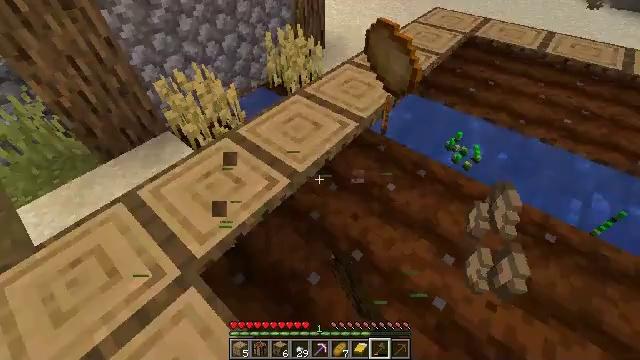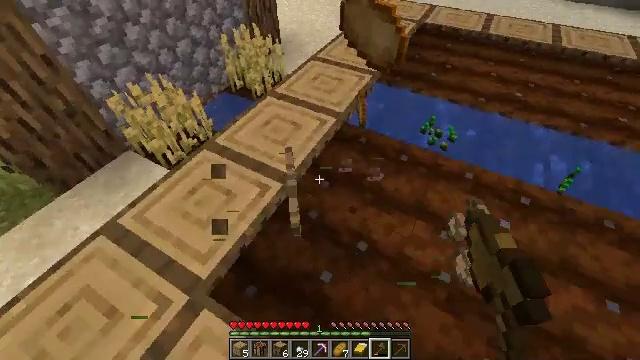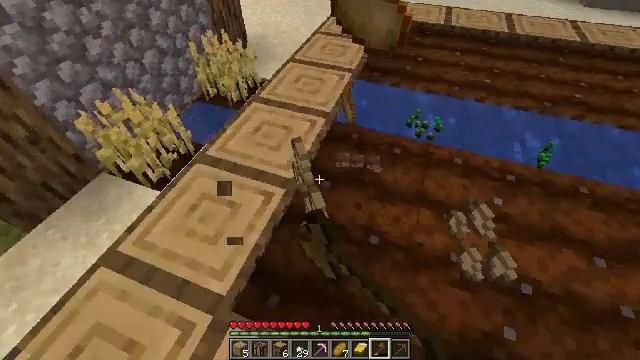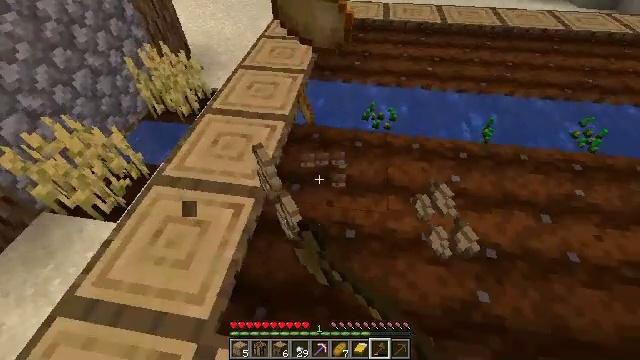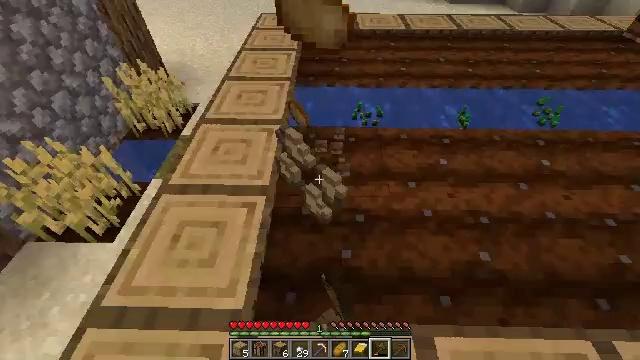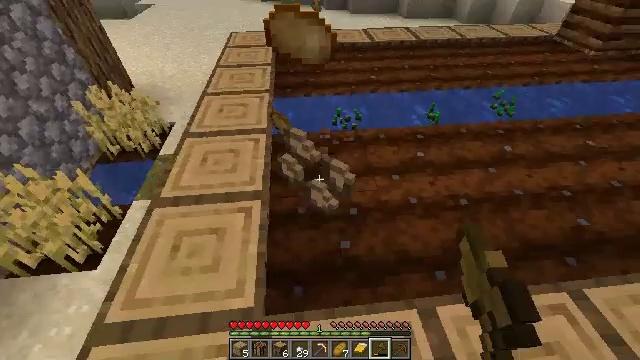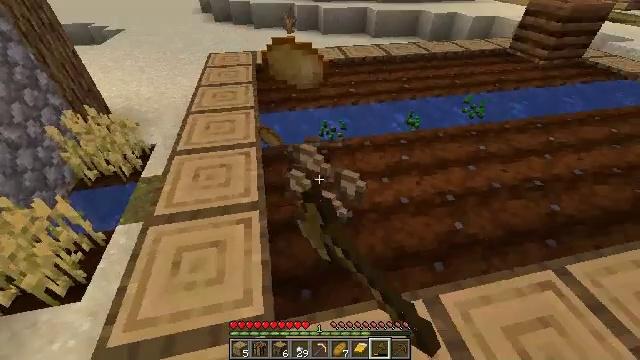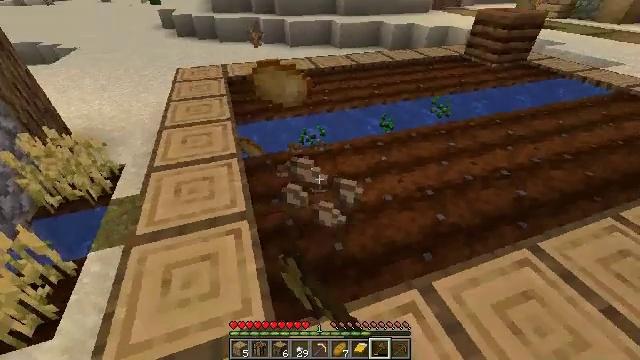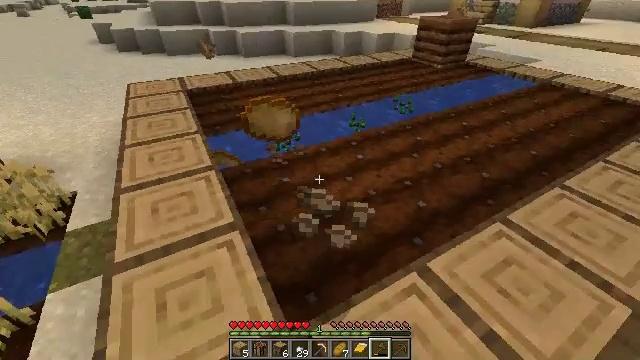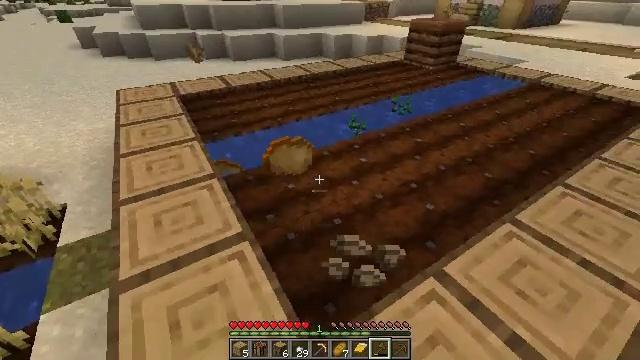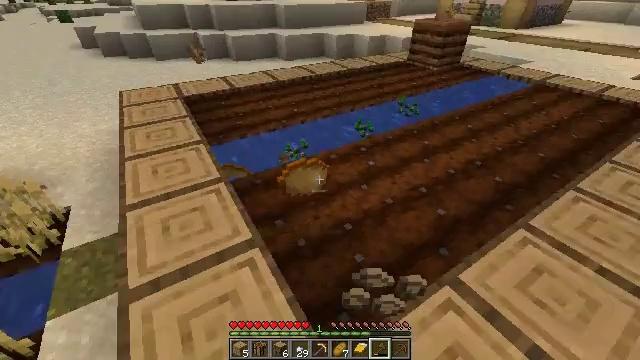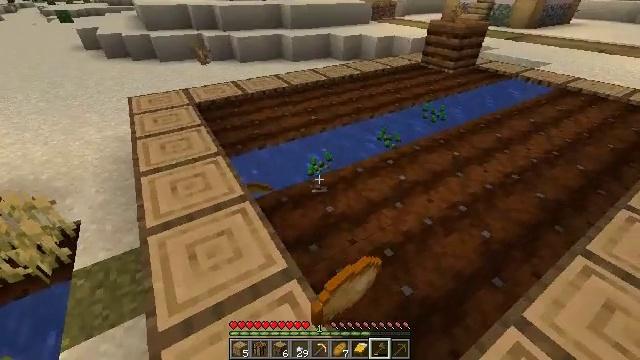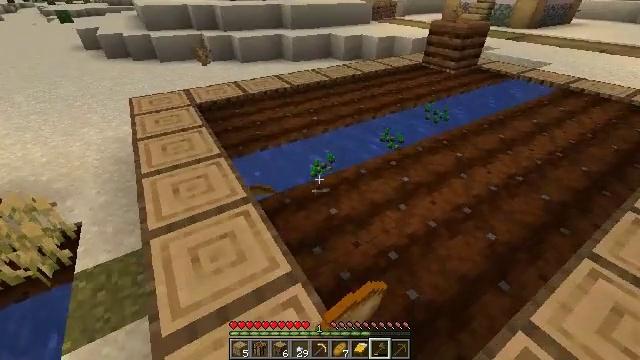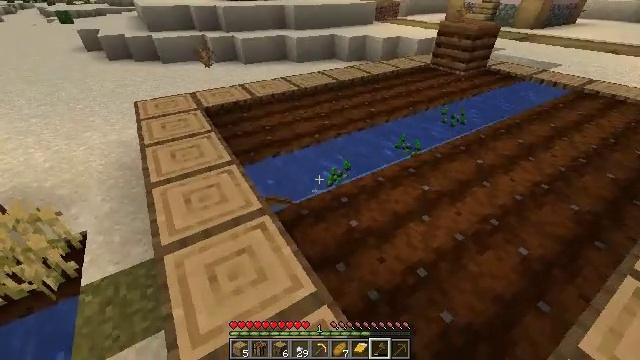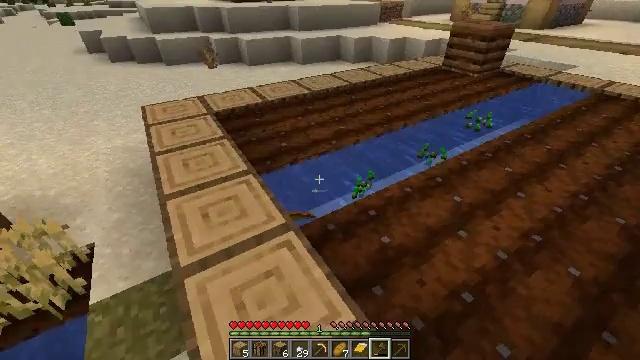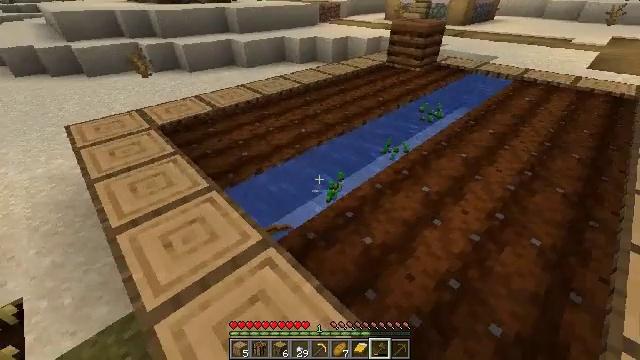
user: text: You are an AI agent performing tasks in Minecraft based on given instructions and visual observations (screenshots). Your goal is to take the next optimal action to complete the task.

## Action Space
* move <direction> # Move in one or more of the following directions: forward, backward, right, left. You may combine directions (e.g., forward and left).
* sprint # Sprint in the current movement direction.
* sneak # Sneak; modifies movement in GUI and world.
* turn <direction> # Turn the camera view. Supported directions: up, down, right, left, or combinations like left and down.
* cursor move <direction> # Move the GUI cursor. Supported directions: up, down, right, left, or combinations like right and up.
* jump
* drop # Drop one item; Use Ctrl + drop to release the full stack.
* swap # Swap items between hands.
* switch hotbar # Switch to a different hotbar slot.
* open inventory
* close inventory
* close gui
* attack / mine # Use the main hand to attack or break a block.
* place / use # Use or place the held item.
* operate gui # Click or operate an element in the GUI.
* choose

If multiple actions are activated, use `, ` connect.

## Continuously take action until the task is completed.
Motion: motion action
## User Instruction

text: Reclaim the chest into your inventory.
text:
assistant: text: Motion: move left, turn right, attack / mine
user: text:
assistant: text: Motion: move left, turn right, attack / mine
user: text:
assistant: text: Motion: move back and move left, turn right, attack / mine
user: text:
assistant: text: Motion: move back and move left, turn right and up, attack / mine
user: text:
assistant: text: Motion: move back and move left, turn right and up, attack / mine
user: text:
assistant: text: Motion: move left, turn right and up, attack / mine
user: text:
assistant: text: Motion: move left, turn right and up
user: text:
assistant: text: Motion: move forward and move left, turn right and up
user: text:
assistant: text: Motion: move forward and move left, turn right
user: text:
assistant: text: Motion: move forward and move left
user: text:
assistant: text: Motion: move forward and move left
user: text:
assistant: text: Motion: move forward and move left
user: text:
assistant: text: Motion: move forward and move left
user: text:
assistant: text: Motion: move forward and move left
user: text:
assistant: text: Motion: move forward and move left, turn right
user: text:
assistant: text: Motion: move forward and move left, turn right
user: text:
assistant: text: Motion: move forward
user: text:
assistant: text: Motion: move forward, turn right
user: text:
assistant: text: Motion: move forward
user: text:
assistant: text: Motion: move forward and move left, turn right
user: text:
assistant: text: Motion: move forward and move left, turn right
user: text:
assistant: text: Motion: move forward and move left, turn right
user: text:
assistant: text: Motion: move forward and move left, turn right and up
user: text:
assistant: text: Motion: move forward, turn right and up
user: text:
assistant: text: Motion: move forward, turn right and up
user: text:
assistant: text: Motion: move forward, turn up
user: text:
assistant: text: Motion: move forward, turn right and up
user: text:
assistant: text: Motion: move forward, turn right and up
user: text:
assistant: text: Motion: move forward, turn right and up
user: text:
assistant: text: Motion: move forward, turn right and up